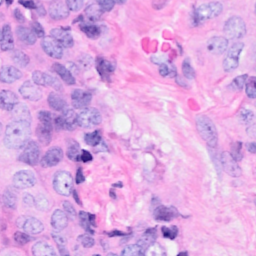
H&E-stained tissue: Breast